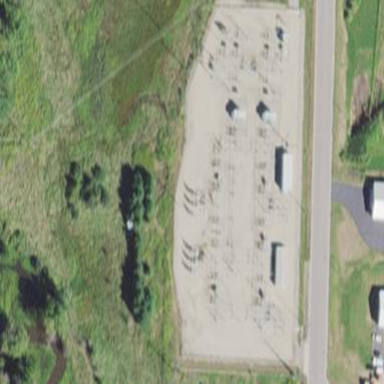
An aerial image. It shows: Distribution power substation secured by fence.